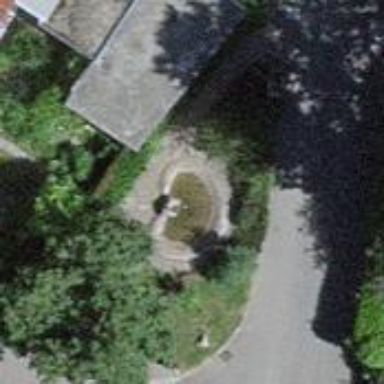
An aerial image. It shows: Fountain.